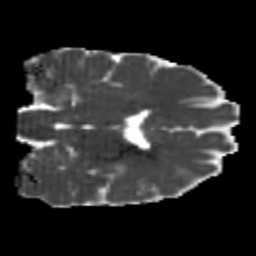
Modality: MD
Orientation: coronal
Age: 21
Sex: male
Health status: healthy
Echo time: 0.074 s